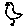
Label: bird